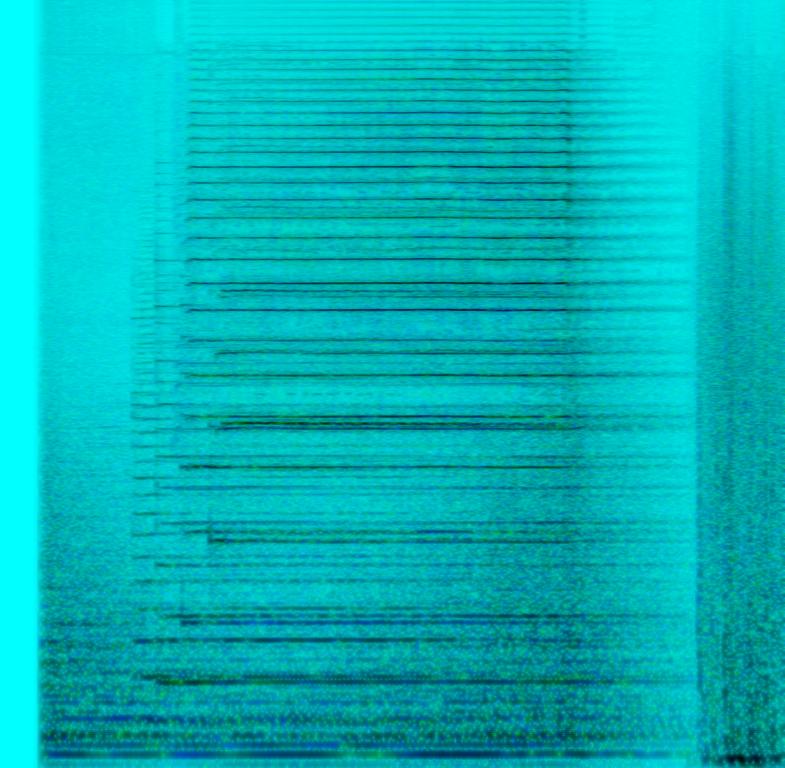
There is an orchestra composed of the winds section and the timpani playing a dramatic tune with a rising melody. Afterwards, a thunder sound effect can be heard. Sounds from this piece can be sampled for use in advertisement jingles or in beat-making.